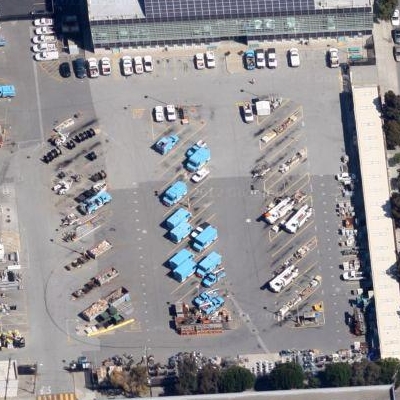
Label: gParking